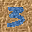
Label: 3